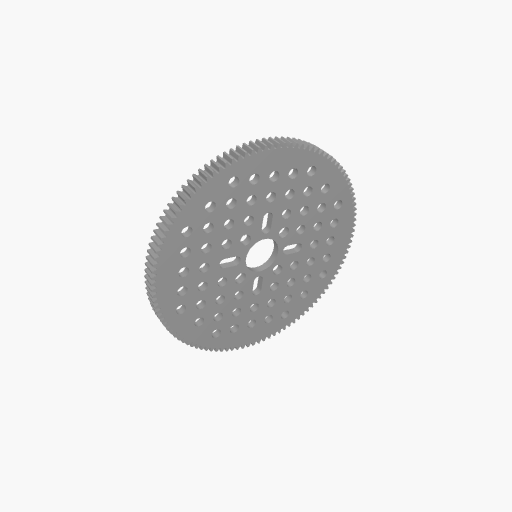
Part: HubMountAluminumGear108T